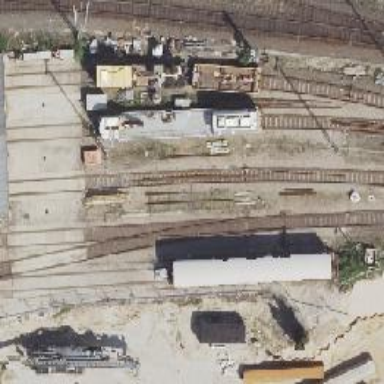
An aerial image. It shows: Railway switch.